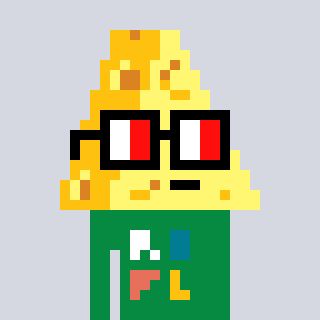
a pixel art character with square glasses with black frames and red eyes, a cheese-shaped head and a green-colored body on a cool background